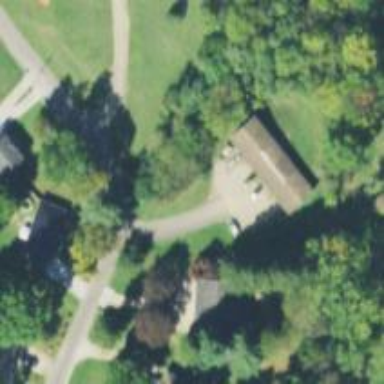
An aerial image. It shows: Driveway.